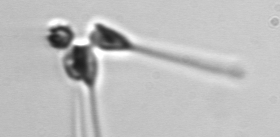
Label: Asterionellopsis_glacialis